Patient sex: F
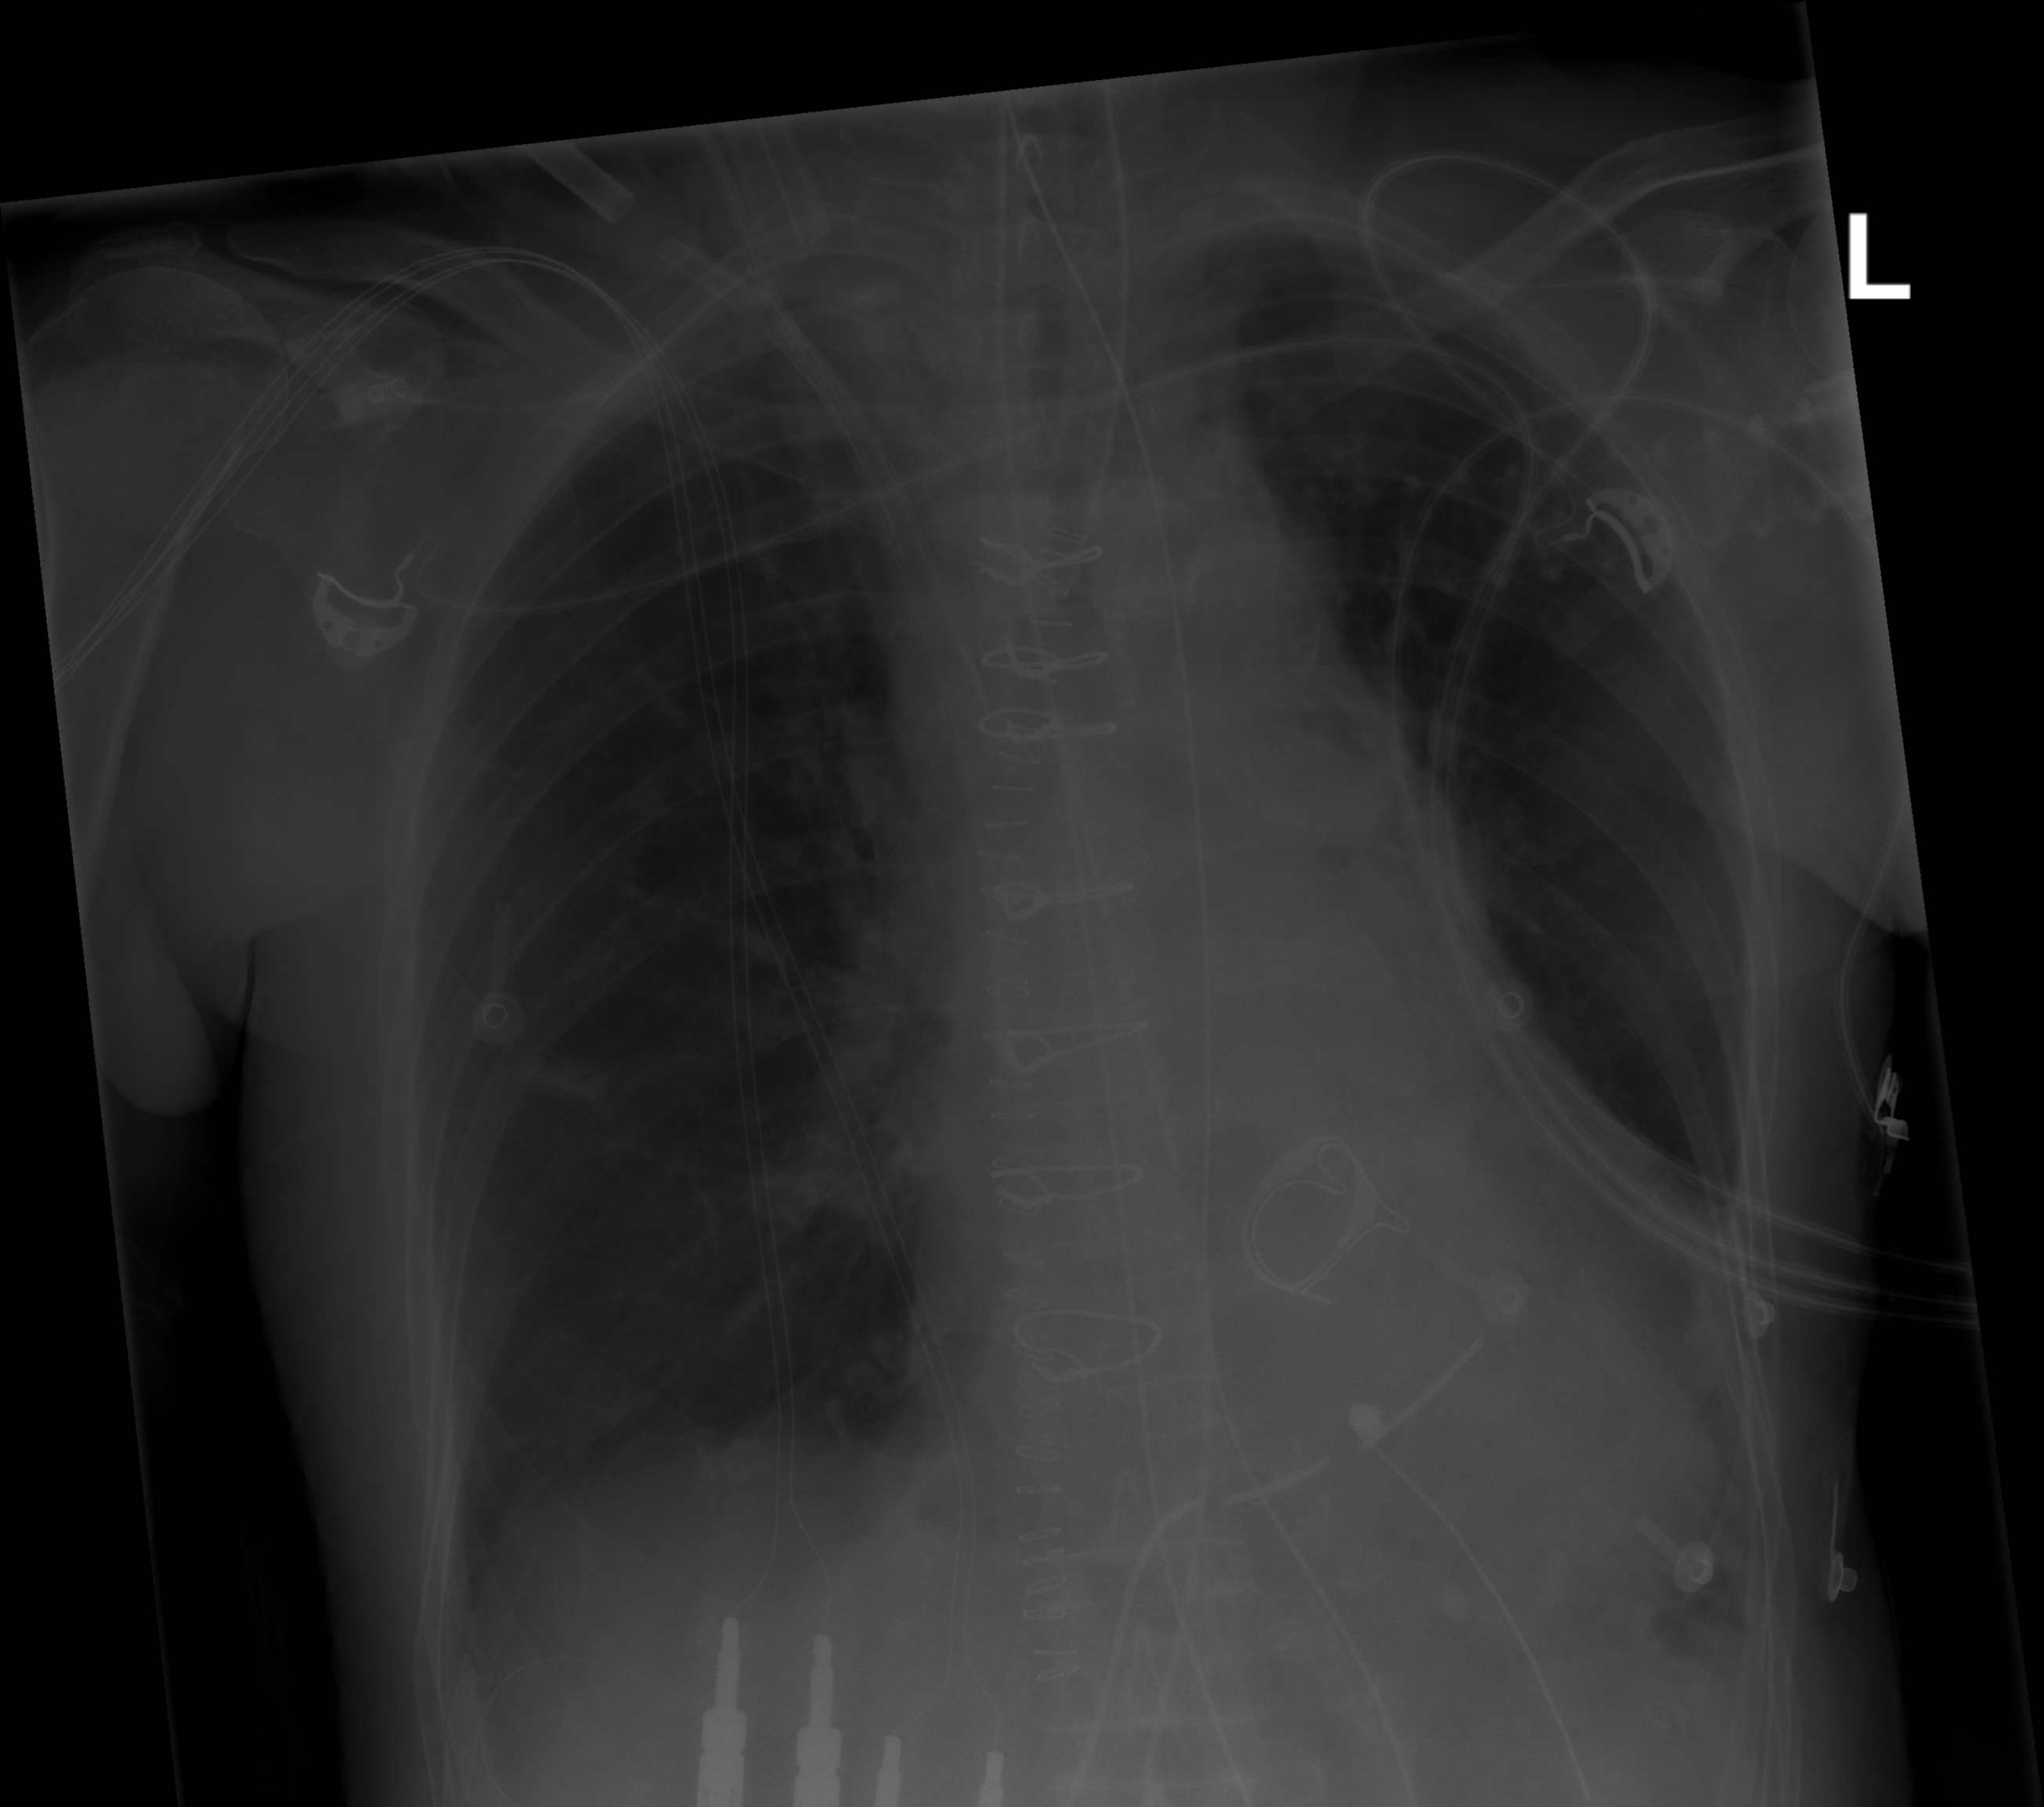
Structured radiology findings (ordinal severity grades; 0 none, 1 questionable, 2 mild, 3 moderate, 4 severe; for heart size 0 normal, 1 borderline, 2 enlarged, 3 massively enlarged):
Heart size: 2
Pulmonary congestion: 1
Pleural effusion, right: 1
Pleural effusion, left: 2
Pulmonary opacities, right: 0
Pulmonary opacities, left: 0
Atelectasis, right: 1
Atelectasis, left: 2